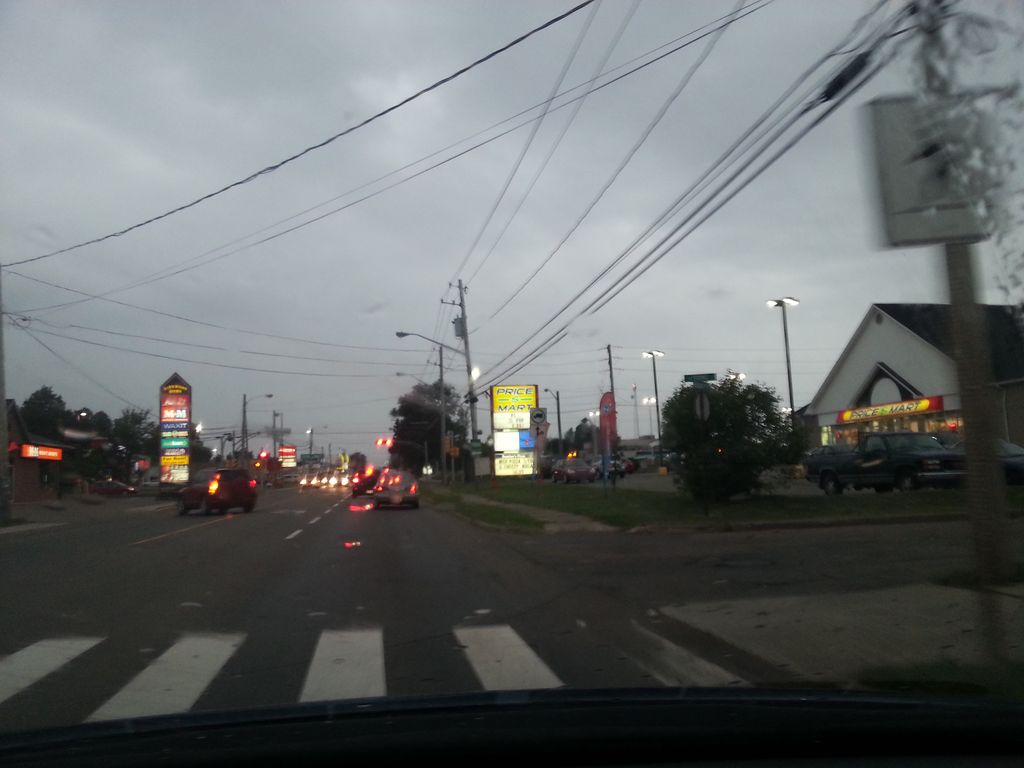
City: charlottetown